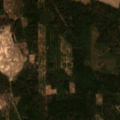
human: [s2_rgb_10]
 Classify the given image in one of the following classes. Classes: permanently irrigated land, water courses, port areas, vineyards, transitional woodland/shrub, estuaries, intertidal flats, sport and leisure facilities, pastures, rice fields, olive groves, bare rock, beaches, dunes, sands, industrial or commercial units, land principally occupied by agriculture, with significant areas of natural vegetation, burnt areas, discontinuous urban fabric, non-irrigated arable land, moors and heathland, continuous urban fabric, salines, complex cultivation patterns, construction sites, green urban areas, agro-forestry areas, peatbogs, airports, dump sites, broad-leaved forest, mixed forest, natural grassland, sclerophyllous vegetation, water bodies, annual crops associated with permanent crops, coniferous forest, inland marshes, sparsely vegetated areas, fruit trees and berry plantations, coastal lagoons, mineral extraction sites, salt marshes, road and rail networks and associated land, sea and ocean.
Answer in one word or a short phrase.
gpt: non-irrigated arable land, coniferous forest, transitional woodland/shrub